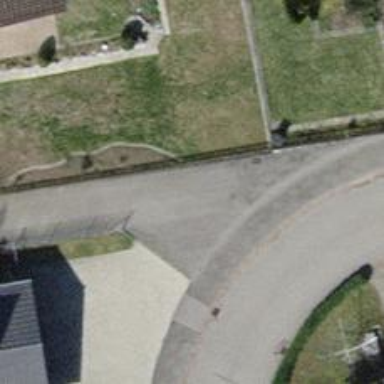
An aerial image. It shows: Bollard.